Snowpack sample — Buffalo Mountain, Silverthorne, Colorado, USA (1/25/25, 10:11 AM MST)
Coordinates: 39.6222, -106.1139
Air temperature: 22 °F
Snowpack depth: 110 cm
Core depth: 10 cm
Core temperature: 46.4 °F
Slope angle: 12°, slope face: 102°
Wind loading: high
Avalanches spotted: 0
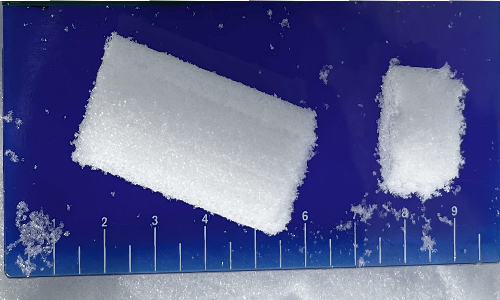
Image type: core
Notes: No avalanches nearby, collected on the outskirts of a fire break 15 meters from the treeline, on way to Buffalo and Red Mountain